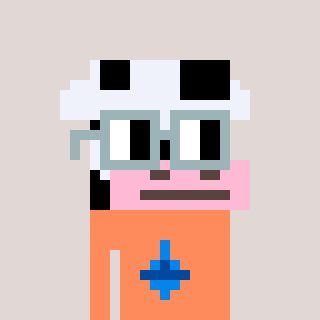
a pixel art character with square dark gray glasses, a cow-shaped head and a peachy-colored body on a warm background